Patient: sex M, age 73
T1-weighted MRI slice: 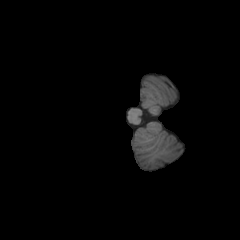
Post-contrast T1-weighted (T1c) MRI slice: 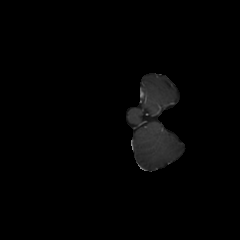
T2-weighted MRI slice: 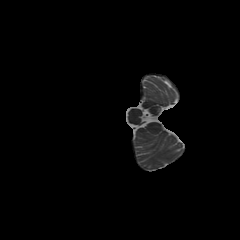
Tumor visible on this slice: no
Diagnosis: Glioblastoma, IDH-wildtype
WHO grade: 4